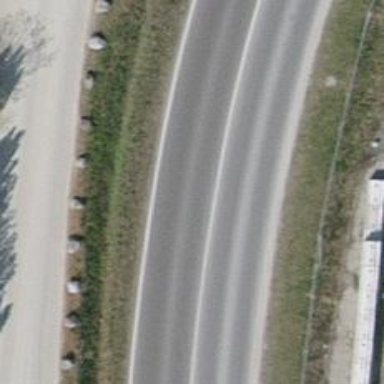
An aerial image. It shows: Secondary road.